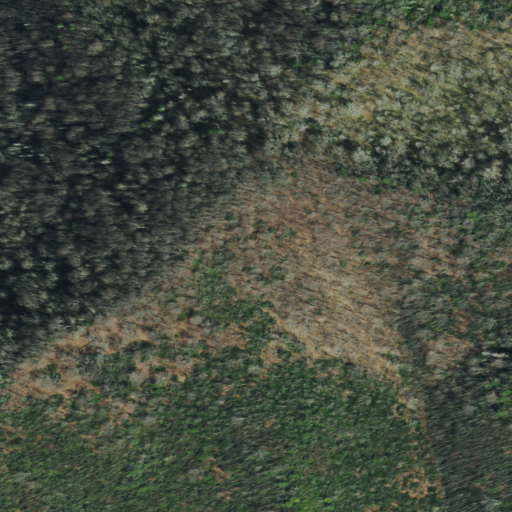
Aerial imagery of mountain in Tennessee named Ben Parton Lookout containing mixed forest, deciduous forest, and shrub